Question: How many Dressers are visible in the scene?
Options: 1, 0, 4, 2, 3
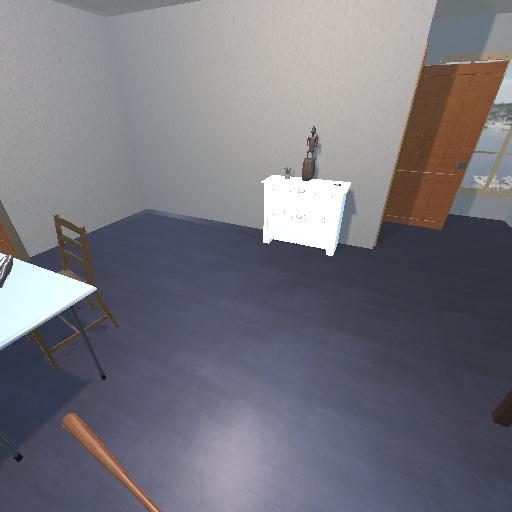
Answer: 1